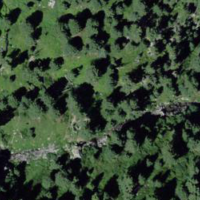
EUNIS habitat code: 43
Species observed at this site:
Pinguicula leptoceras